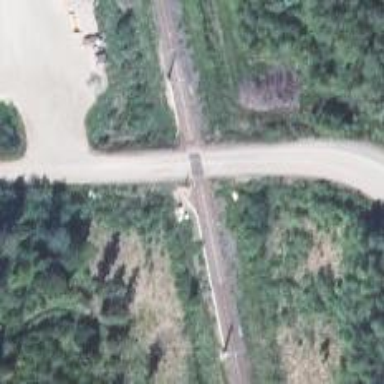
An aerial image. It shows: Level crossing with lights and saltire.